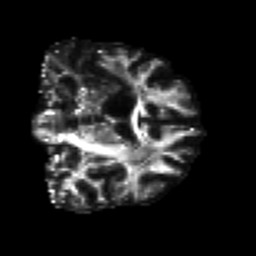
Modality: FA
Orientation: coronal
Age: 40
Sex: female
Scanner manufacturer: siemens
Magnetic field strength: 3 T
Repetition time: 7.3 s
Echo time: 0.087 s